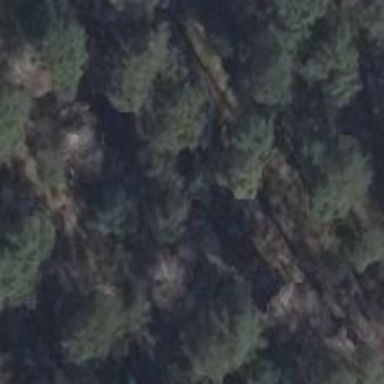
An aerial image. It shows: Forest area.